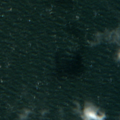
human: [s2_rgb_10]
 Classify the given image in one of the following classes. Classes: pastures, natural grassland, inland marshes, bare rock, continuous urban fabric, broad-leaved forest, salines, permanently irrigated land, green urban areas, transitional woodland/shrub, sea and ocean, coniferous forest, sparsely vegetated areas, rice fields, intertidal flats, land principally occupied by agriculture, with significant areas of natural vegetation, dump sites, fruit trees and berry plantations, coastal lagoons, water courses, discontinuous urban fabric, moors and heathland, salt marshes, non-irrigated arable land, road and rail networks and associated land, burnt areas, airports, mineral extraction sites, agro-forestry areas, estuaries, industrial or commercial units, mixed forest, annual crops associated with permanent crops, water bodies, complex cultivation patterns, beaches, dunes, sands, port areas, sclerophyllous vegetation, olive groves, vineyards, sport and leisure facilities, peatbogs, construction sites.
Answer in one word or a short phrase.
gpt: sea and ocean